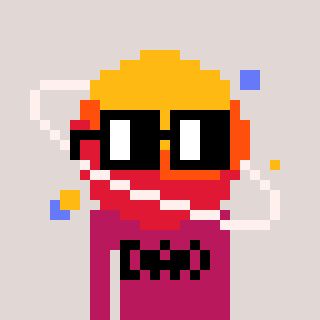
a pixel art character with square black glasses, a saturn-shaped head and a darkpink-colored body on a warm background